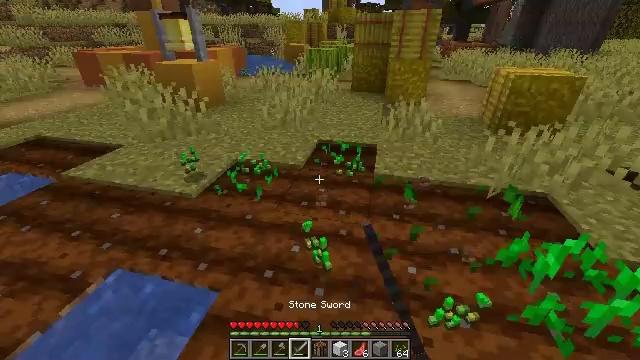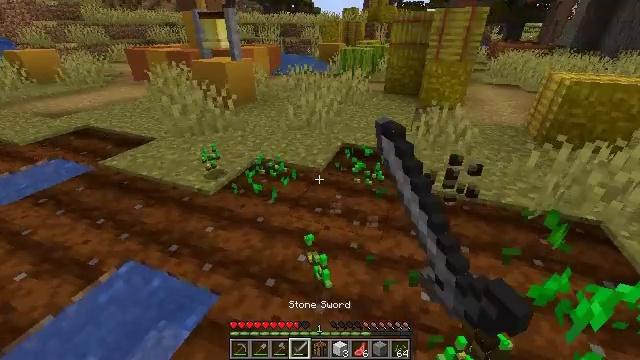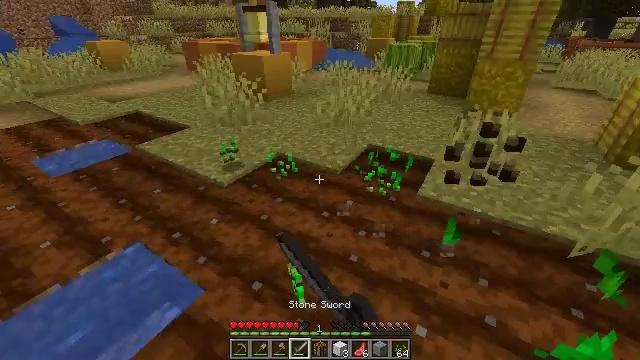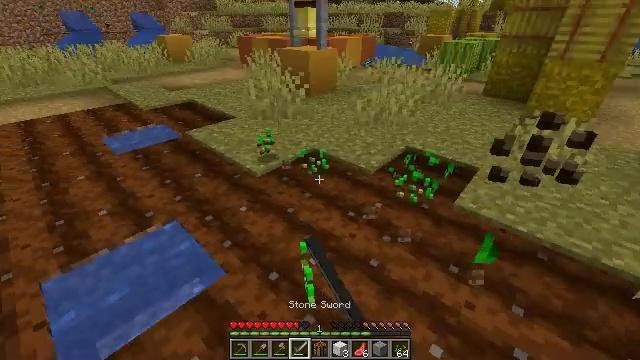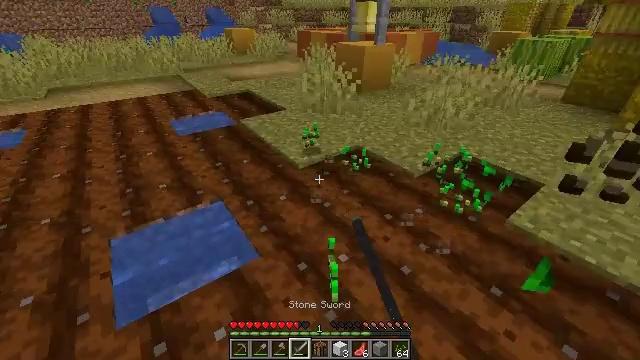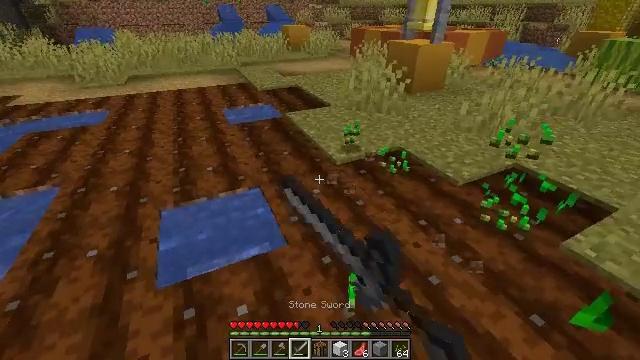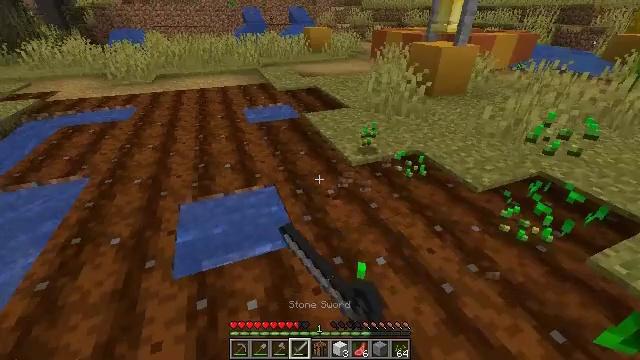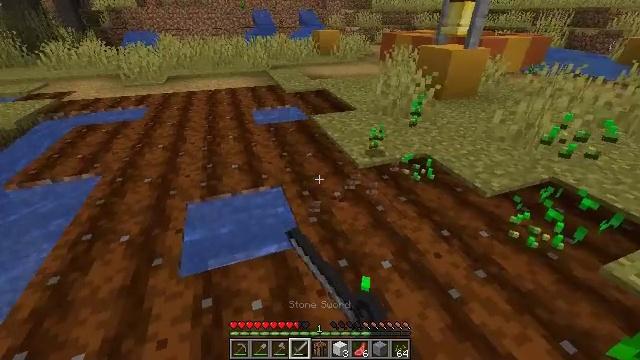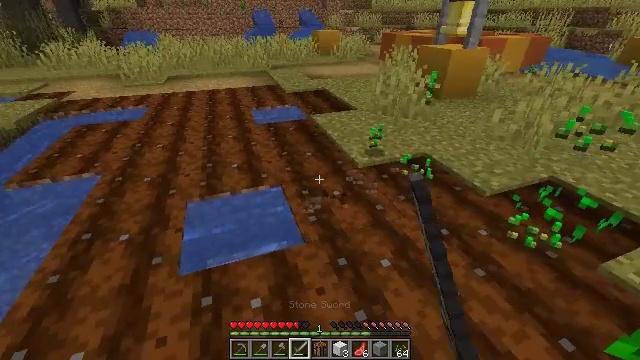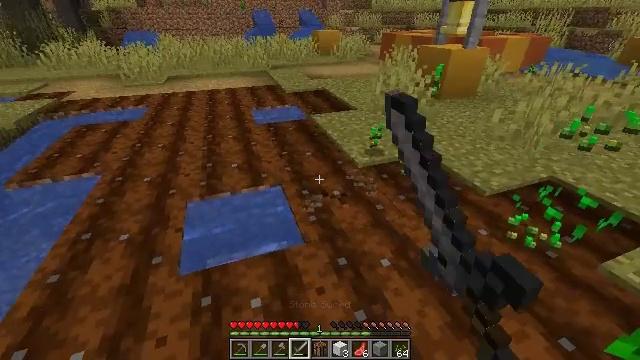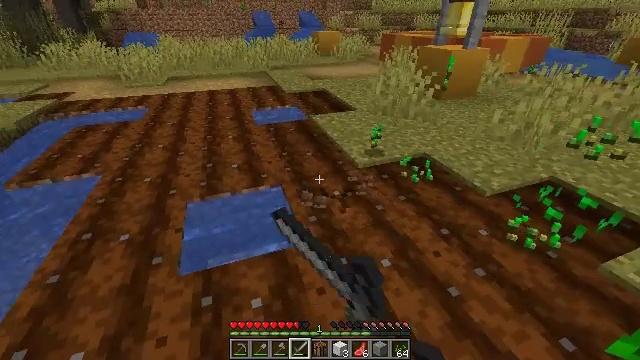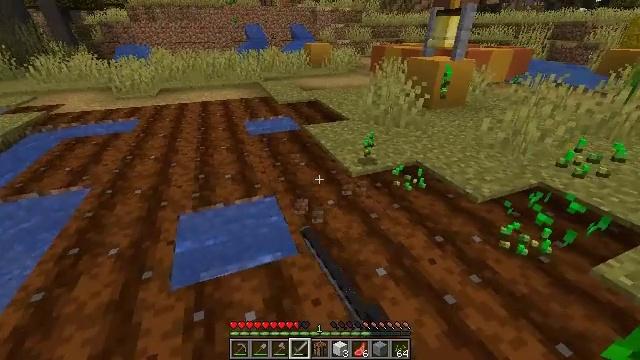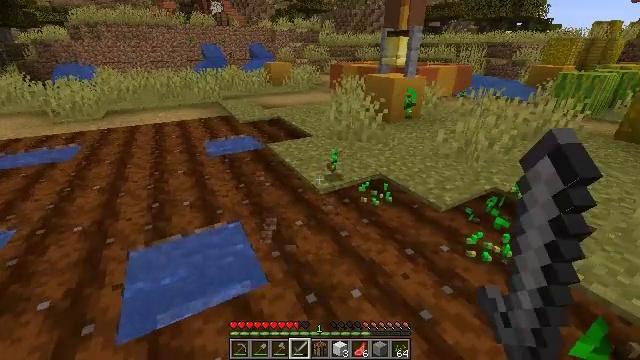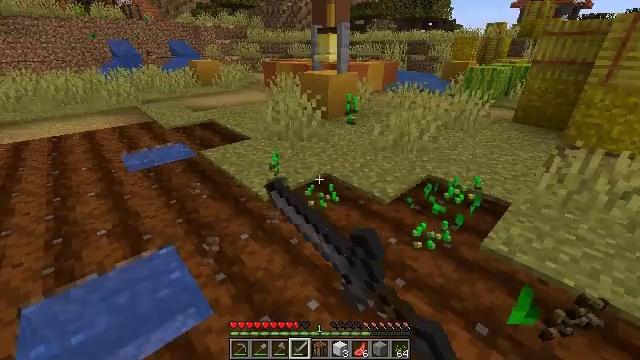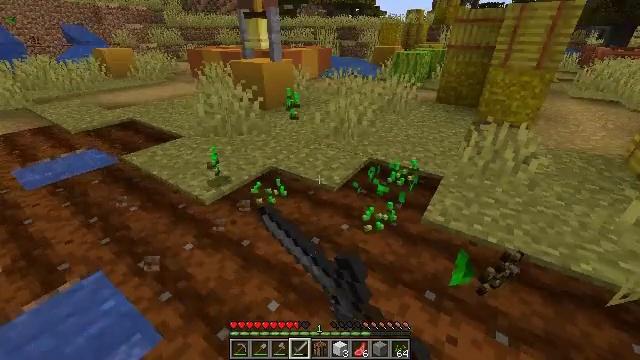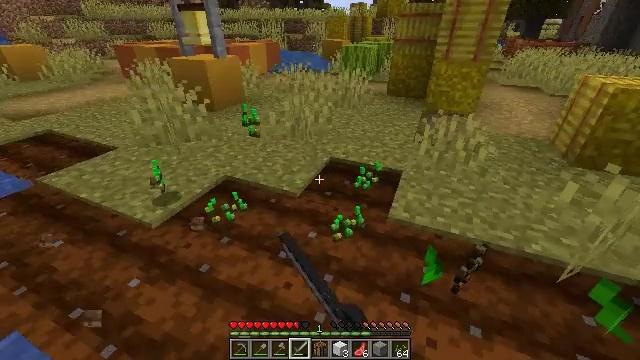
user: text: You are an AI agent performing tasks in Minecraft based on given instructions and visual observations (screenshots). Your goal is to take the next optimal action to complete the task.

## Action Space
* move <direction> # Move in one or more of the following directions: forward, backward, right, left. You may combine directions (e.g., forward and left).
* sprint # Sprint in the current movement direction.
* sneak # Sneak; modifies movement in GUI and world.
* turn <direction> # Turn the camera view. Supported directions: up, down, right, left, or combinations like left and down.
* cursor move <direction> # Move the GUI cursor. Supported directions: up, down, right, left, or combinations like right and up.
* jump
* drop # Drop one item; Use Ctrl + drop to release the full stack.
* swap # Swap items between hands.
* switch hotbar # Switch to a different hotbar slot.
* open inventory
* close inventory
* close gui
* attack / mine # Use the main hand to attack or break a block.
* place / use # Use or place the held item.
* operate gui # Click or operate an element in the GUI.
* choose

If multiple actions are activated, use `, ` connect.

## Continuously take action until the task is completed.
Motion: motion action
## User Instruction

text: Gather wheat by left-clicking on it.
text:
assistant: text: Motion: move forward and move right, turn left, attack / mine
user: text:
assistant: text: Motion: move right, turn left and down, attack / mine
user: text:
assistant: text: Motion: turn left, attack / mine
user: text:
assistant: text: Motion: turn left, attack / mine
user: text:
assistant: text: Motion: turn left, attack / mine
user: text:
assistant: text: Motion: turn left, attack / mine
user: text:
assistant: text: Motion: turn left, attack / mine
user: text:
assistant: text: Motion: attack / mine
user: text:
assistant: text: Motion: attack / mine
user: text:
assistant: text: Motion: attack / mine
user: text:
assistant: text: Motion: turn right and up, attack / mine
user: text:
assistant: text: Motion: move forward, turn right and up, attack / mine
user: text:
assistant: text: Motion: move forward, turn right, attack / mine
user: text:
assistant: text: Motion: move forward, turn right and down, attack / mine
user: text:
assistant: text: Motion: move forward, turn right and down, attack / mine
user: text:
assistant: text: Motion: turn right, attack / mine
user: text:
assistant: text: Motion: turn right, attack / mine
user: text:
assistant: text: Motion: turn right, attack / mine
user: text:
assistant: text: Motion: move left, turn right and down, attack / mine
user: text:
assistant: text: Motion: attack / mine